Question: I have an Excel spreadsheet with over 2000 entries:
'''
Field B1: CustomerID as 000012345
Field B2: CustomerID as <PHONE>
Field C1: CustomerCountry as DE
Field C2: CustomerCountry as IT
'''
I need to build codes 13 digits long including (can be 6 digits, more or less, depends in length of 'CustomerID').
The results should be like this: D1 Code as 'DE12345967895' or D2 Code as 'IT43274837401'
How to do it with Excel functions?
I tried this one. My big problem is to say that random number should be long enough to get 13 characters in all. Sometimes 'CustomerID' is just 3 or 4 digits long, and concatenation of three variables can be just 10 or 9 characters. But codes have to be always 13 characters long.

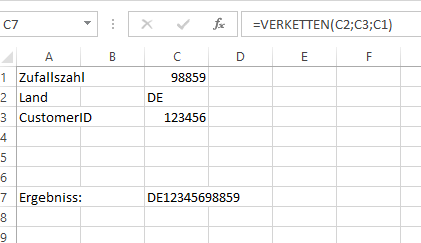
Answer: Use '&' to concatenate strings.
Use 'VALUE(CustomerID)' to trim the leading zeroes from the ID
Use 'RAND()' to add a random number between 0 and 1 or 'RANDBETWEEN(x,y)' to create one between x and y.
Combine the above and there you are!
If you always want 13 digits you can use 'LEFT(INT(RAND()*10^13);(13-LEN(CustomerCountry)-LEN(VALUE(CustomerID))))' for the random number to ALWAYS be the right length.
total formula
'''
= CustomerCountry
& VALUE(CustomerID)
& LEFT(INT(RAND()*10^13);(13-LEN(CustomerCountry)-LEN(VALUE(CustomerID))))
'''